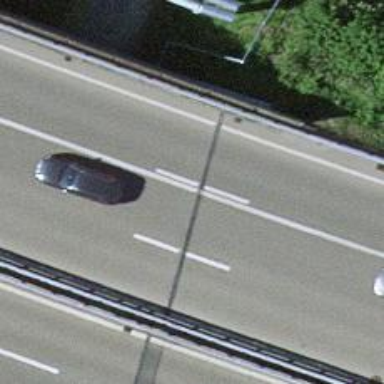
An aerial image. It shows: Asphalt motorway.